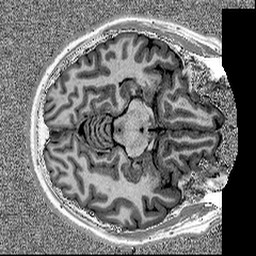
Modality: MP2RAGE
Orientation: axial
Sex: male